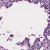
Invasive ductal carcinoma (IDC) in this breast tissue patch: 0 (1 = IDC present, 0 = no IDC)